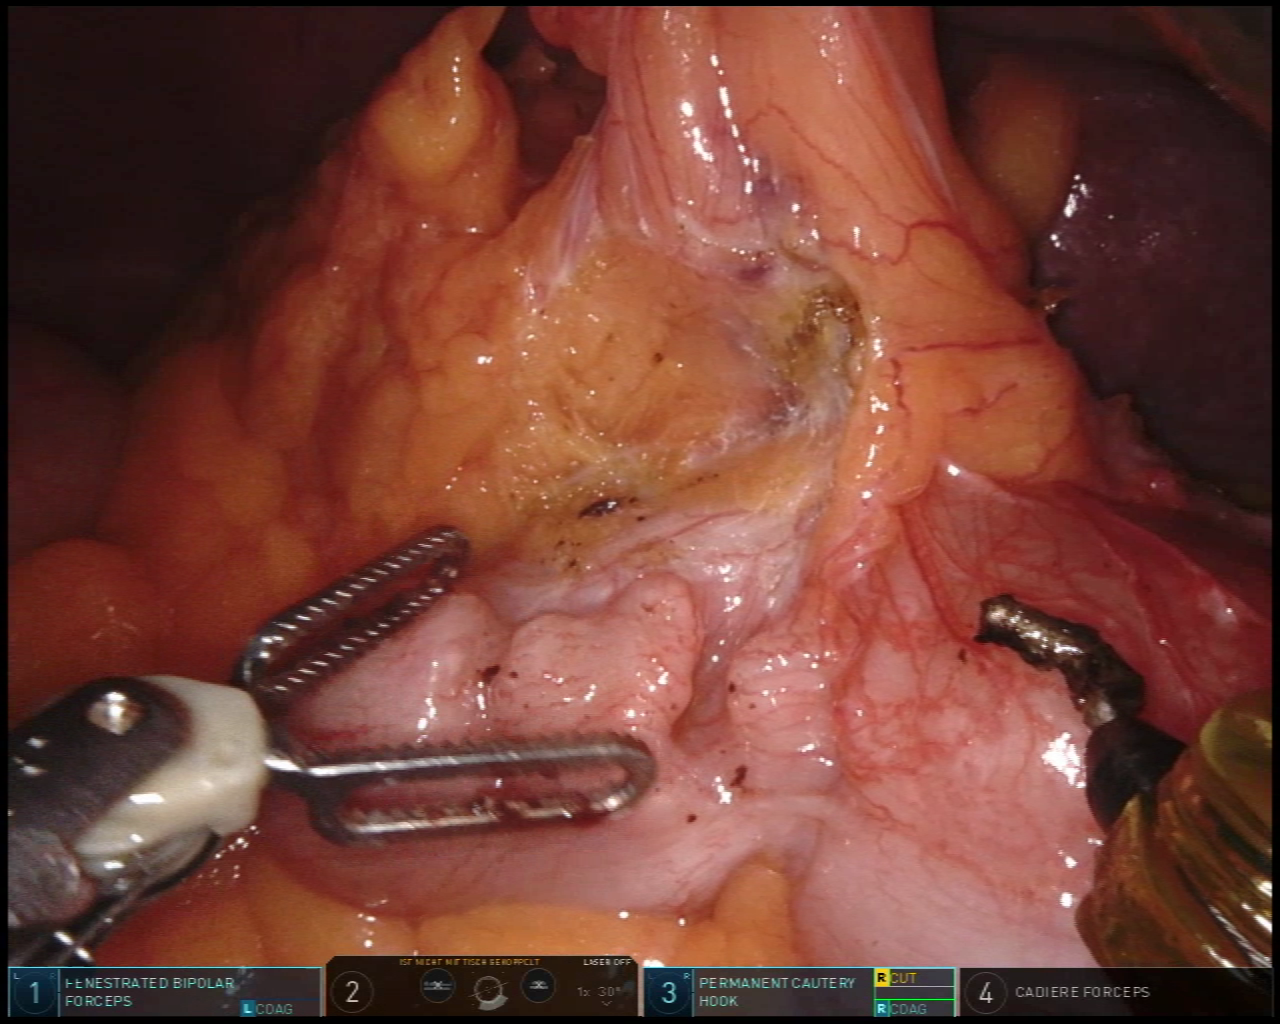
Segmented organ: spleen
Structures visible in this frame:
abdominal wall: yes
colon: yes
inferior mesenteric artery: no
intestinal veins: no
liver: no
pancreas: no
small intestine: no
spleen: yes
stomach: no
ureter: no
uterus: no
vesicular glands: no